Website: bh-photo
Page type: customer-info-address
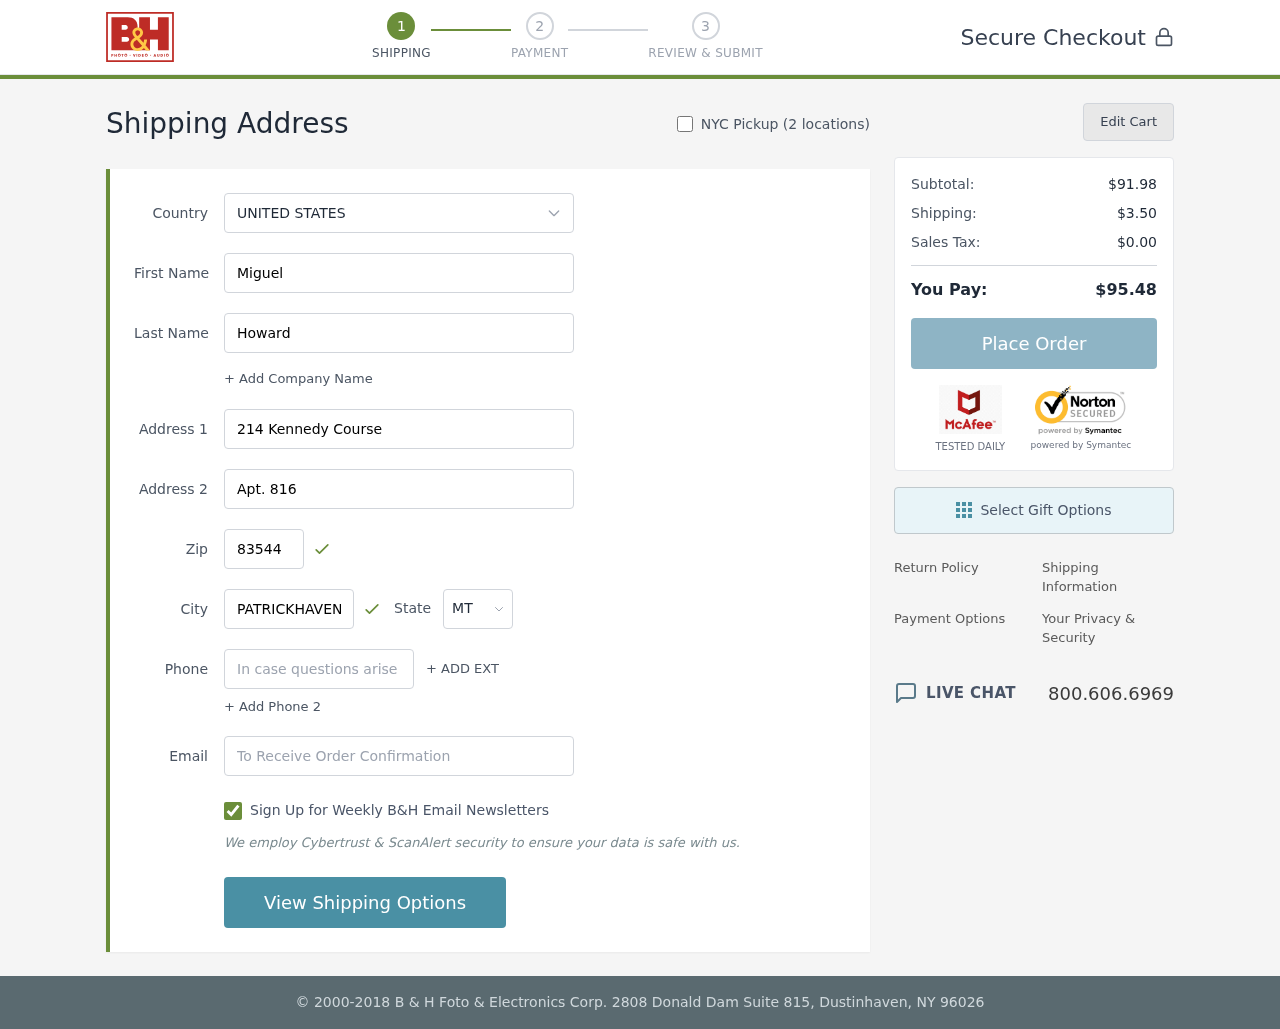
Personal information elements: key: PII_CITY
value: Patrickhaven
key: PII_COUNTRY
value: United States
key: PII_EMAIL
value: miguelhoward@hotmail.com
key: PII_FIRSTNAME
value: Miguel
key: PII_LASTNAME
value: Howard
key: PII_PHONE
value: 9377461215
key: PII_POSTCODE
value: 83544
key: PII_STATE_ABBR
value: MT
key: PII_STREET
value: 214 Kennedy Course
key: PII_STREET2
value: Apt. 816
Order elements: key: ORDER_SUBTOTAL
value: $91.98
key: ORDER_SHIPPING_COST
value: $3.50
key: ORDER_TAX
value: $0.00
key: ORDER_TOTAL
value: $95.48